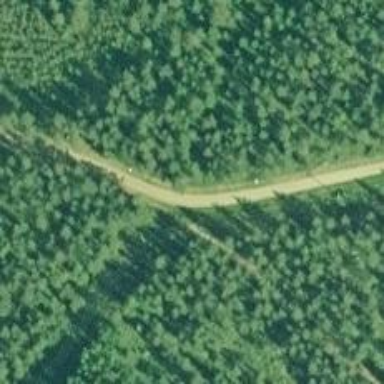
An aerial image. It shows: Path with excellent trail visibility.